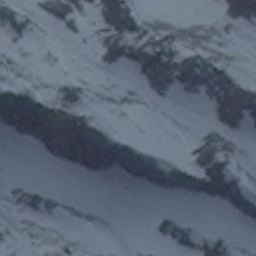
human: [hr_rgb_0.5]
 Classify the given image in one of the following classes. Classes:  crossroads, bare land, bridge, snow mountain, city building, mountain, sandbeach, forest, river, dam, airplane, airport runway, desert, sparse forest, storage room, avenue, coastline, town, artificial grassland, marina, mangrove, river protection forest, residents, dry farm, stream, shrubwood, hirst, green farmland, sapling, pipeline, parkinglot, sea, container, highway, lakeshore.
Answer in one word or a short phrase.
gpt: snow mountain